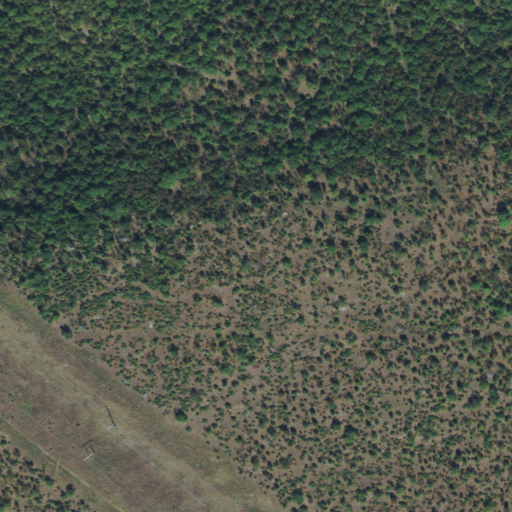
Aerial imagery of mountain in Oklahoma named Pine Knob containing only deciduous forest